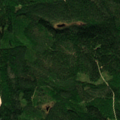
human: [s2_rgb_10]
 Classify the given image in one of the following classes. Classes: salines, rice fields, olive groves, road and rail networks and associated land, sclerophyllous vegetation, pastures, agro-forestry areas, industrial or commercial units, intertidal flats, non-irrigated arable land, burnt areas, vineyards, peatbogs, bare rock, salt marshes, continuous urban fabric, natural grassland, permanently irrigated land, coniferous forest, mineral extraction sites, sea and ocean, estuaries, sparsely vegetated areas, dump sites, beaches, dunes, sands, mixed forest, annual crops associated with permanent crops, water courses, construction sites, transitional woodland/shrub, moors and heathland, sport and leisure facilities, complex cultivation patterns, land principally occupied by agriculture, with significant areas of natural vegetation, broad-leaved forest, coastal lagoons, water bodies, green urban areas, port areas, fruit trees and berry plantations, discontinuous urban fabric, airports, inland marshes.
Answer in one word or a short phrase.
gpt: coniferous forest, mixed forest